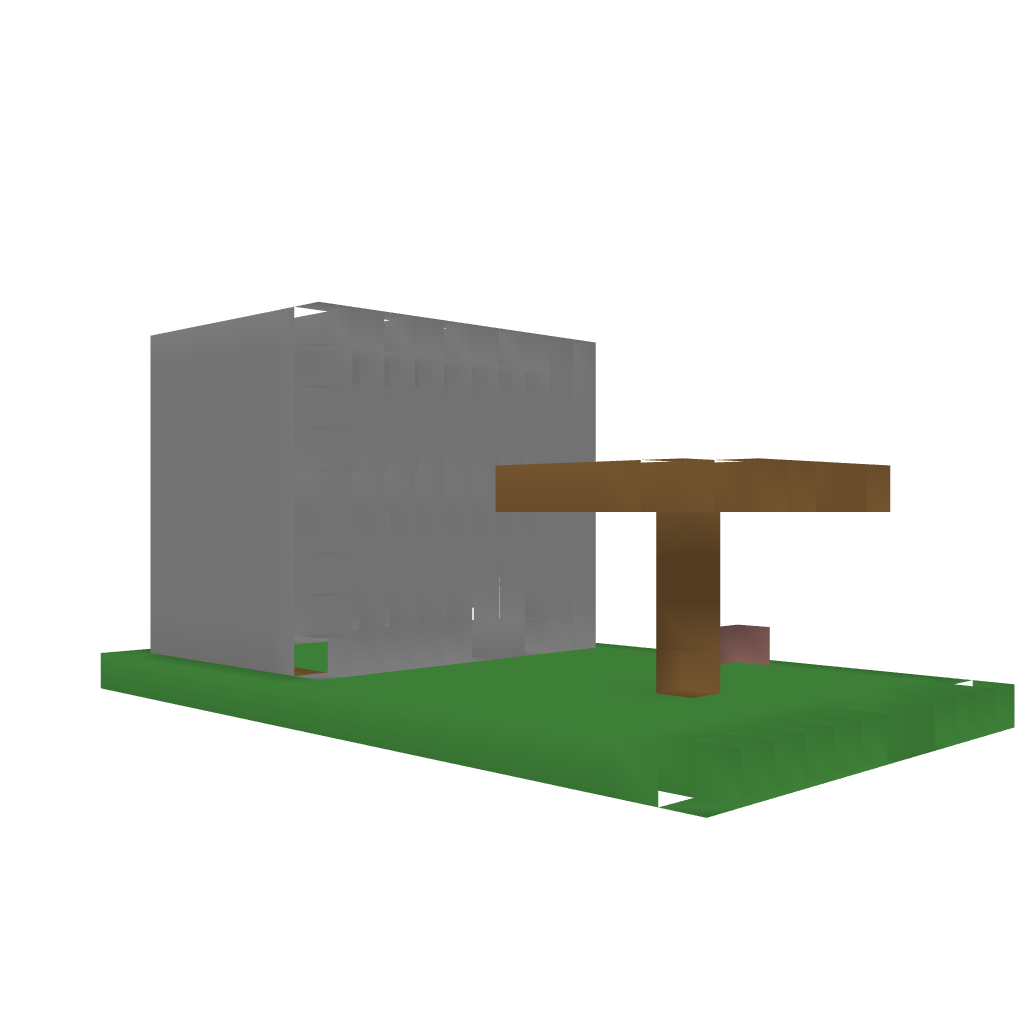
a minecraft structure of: Mooshroom brown house bad low quality